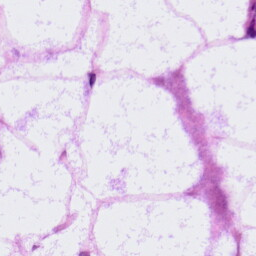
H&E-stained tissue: LymphNode